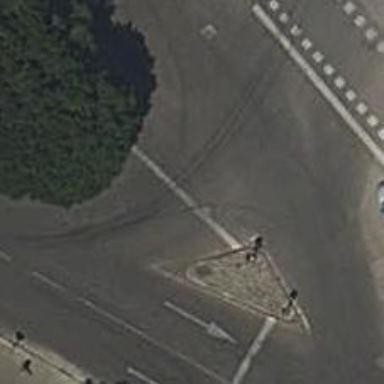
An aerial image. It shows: Road with traffic signals.